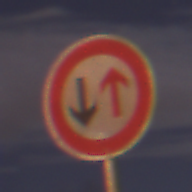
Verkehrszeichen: VorrangDesGegenverkehrs
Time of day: Night
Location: Outdoor (Suburban)
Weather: PartlyCloudy
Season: NotSpecified
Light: Artificial